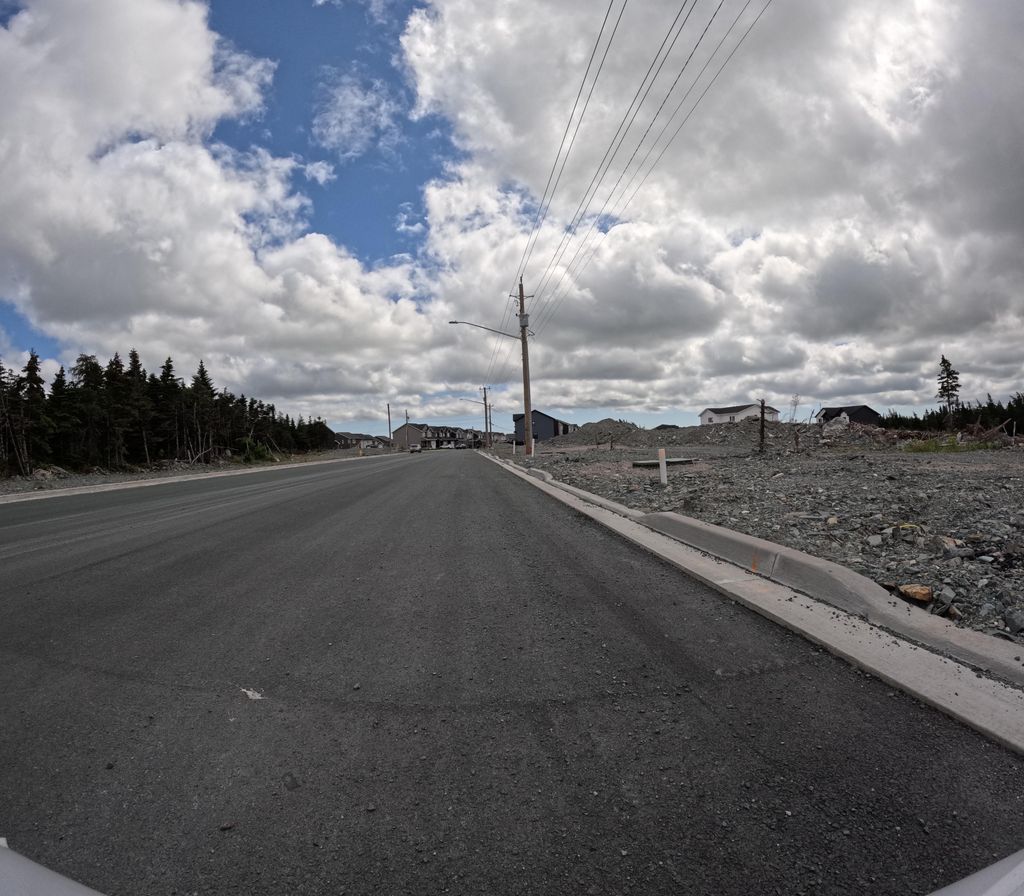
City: st_johns